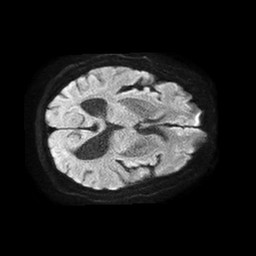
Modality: TRACE
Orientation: axial
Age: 75
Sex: female
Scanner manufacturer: philips
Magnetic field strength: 1.5 T
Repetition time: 4.6 s
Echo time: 0.08631 s